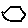
Label: hexagon